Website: walmart
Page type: store-pickup
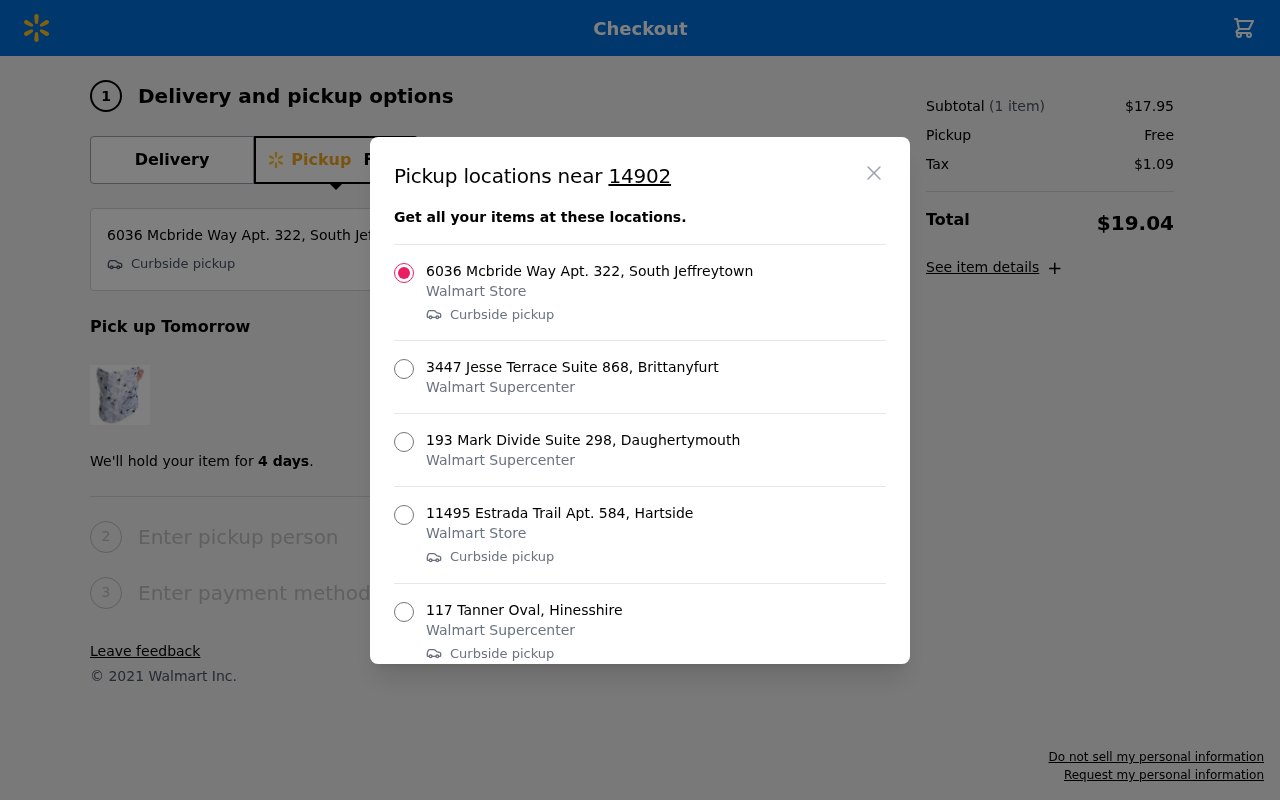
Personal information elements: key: PII_LOCATION1_CITY
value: South Jeffreytown
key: PII_LOCATION1_STREET
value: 6036 Mcbride Way Apt. 322
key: PII_LOCATION2_CITY
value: Brittanyfurt
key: PII_LOCATION2_STREET
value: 3447 Jesse Terrace Suite 868
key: PII_LOCATION3_CITY
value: Daughertymouth
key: PII_LOCATION3_STREET
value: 193 Mark Divide Suite 298
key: PII_LOCATION4_CITY
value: Hartside
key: PII_LOCATION4_STREET
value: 11495 Estrada Trail Apt. 584
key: PII_LOCATION5_CITY
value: Hinesshire
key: PII_LOCATION5_STREET
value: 117 Tanner Oval
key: PII_POSTCODE
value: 14902
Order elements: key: ORDER_NUM_ITEMS
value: (1 item)
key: ORDER_SUBTOTAL
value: $17.95
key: ORDER_SHIPPING_COST
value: Free
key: ORDER_TAX
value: $1.09
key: ORDER_TOTAL
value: $19.04